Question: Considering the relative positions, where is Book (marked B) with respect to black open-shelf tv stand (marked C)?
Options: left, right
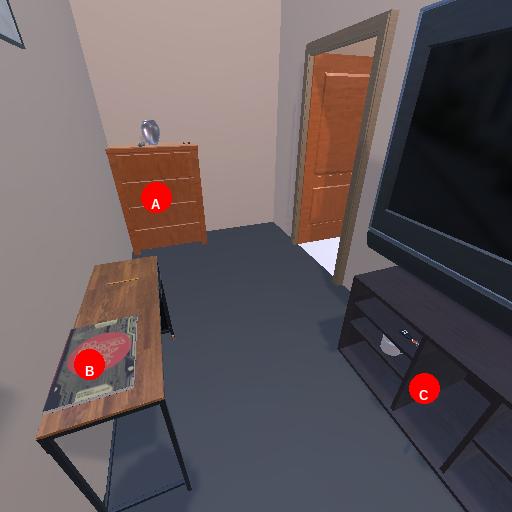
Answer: left